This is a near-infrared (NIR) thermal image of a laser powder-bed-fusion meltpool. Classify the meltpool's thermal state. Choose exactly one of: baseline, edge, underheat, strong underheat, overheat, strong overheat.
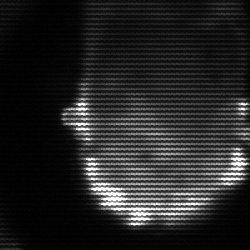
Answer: baseline